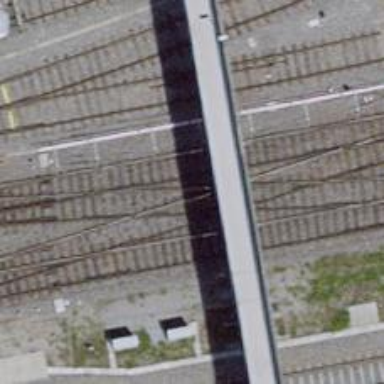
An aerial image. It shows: Railway crossing.